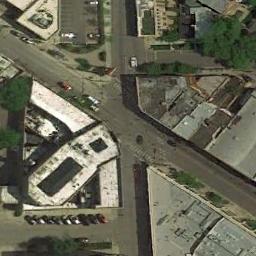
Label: intersection